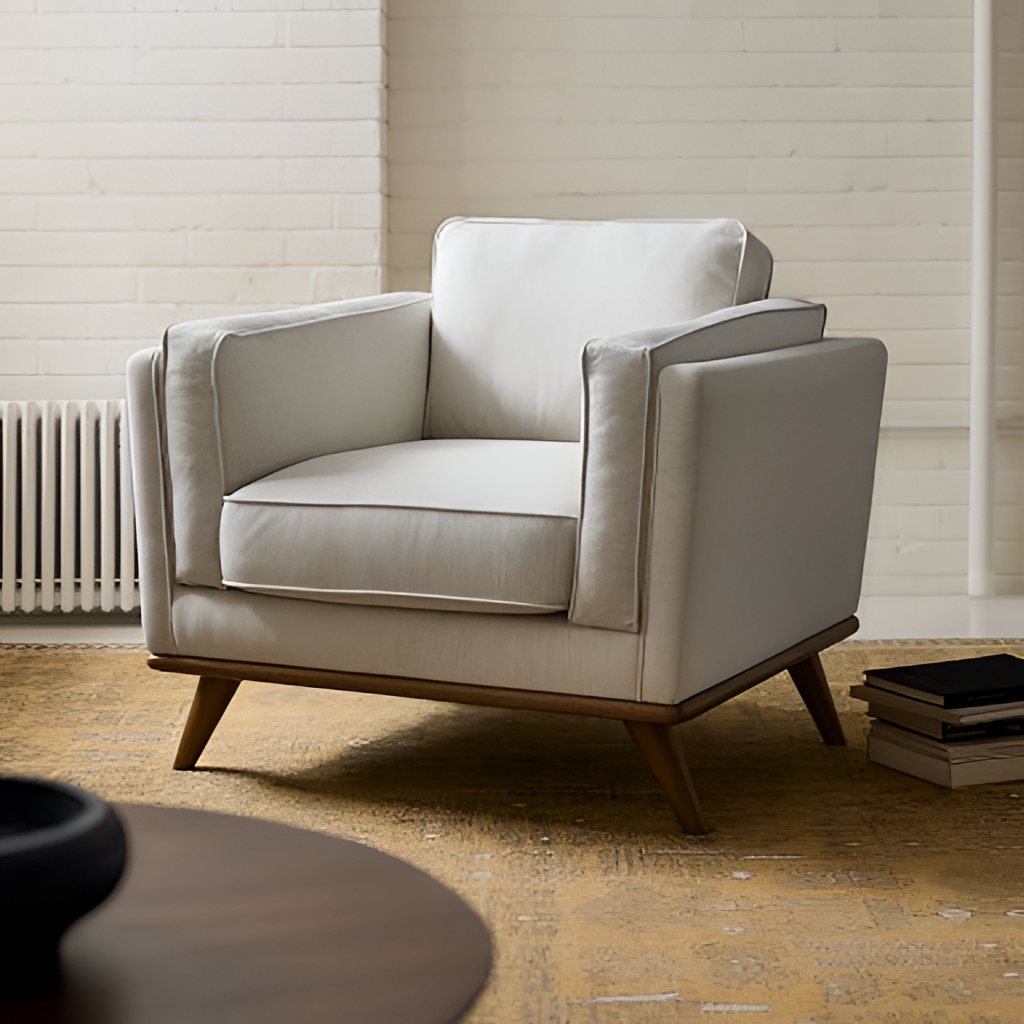
leather armchair, living room, modern, brick wallpaper, with solid pattern, brown wood flooring, with plank pattern